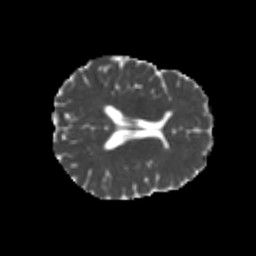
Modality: MD
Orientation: axial
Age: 21
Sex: female
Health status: healthy
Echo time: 0.074 s